Question: i have a question. From image below, wow do i change the status from CREATED, to VERIFIED just by clicking on the VERIFIED BUTTON. I do not want to click on the radio button to edit this. i want to edit the value by using the Verified button. thanks. At the moment, to edit the status, i need to click on radio button and change it. I want to change it just by clicking on the Verified button.

below are my buttons
'''
<input type="submit" name="submit" value="Save" class="btn btn-default" />
<input type="submit" name="submit" value="Verified" class="btn btn-default" />
'''
and below is my controller
'''
public ActionResult Edit(ListOfItems objGetListOfItems)
{
if (objGetListOfItems == null)
{
return new HttpStatusCodeResult(HttpStatusCode.BadRequest);
}
ListOfItems LOIEdit = ARSharedDAL.Find(objGetListOfItems);
if (LOIEdit == null)
{
return HttpNotFound();
}
return View(LOIEdit);
}
'''
This is where it links to stored proc
'''
public static ListOfItems Find(ListOfItems objGetListOfItems)
{ //
SqlDataReader rdrDataAccess = null;
ListOfItems objListOfItems = null;
SqlConnection database = new SqlConnection(MyCOODataConn.MyCOOConnectionString);
database.Open();
SqlCommand databaseCmd = new SqlCommand("SP_APP_SUI_ListOfItemsDetails", database);
databaseCmd.CommandType = CommandType.StoredProcedure;
databaseCmd.Parameters.Add(new SqlParameter("@idShared", objGetListOfItems.idshared));
rdrDataAccess = databaseCmd.ExecuteReader();
objListOfItems = new ListOfItems();
while (rdrDataAccess.Read())
{
objListOfItems = new ListOfItems();
objListOfItems.idshared = GeneralUtil.GetDBInt(rdrDataAccess, "idshared");
objListOfItems.reftab = GeneralUtil.GetDBString(rdrDataAccess, "reftab", "");
objListOfItems.codeShared = GeneralUtil.GetDBString(rdrDataAccess, "code", "");
objListOfItems.abbreviation = GeneralUtil.GetDBString(rdrDataAccess, "abbreviation", "");
objListOfItems.description = GeneralUtil.GetDBString(rdrDataAccess, "description", "");
objListOfItems.remarks = GeneralUtil.GetDBString(rdrDataAccess, "remarks", "");
objListOfItems.effectivedate = GeneralUtil.GetDBString(rdrDataAccess, "effectivedate", "");
objListOfItems.Status = GeneralUtil.GetDBString(rdrDataAccess, "Status", "");
}
return objListOfItems;
}
'''
view code
'''
@using (Html.BeginForm())
{
@Html.AntiForgeryToken()
<div class="widgetbox">
<h4 class="widgettitle">Manage Reference Table</h4>
<div class="widgetcontent">
<div>
@Html.ValidationSummary(true, "", new { @class = "text-danger" })
<table>
<tr>
<td>
@Html.Label("No :", htmlAttributes: new { style = "width: 70px; " })
</td>
<td>
<div class="col-md-10">
@Html.DisplayFor(model => model.idshared, new { htmlAttributes = new { @class = "form-control" } })
</div>
</td>
</tr>
<tr>
<td>
<div class="form-group">
@Html.Label("Ref Tab :", htmlAttributes: new { @class = "control-label col-md-2" })
</div>
</td>
<td>
<div class="col-md-10">
@Html.EditorFor(model => model.reftab, new { htmlAttributes = new { @class = "form-control" } })
@Html.ValidationMessageFor(model => model.reftab, "", new { @class = "text-danger" })
</div>
</td>
</tr>
<tr>
<td>
<div class="form-group">
@Html.Label("Code :", htmlAttributes: new { @class = "control-label col-md-2" })
</div>
</td>
<td>
<div class="col-md-10">
@Html.EditorFor(model => model.codeShared, new { htmlAttributes = new { @class = "form-control" } })
@Html.ValidationMessageFor(model => model.codeShared, "", new { @class = "text-danger" })
</div>
</td>
</tr>
<tr>
<td>
@Html.Label("Abbreviation :", new { style = "padding-right: 10px; " })
</td>
<td>
<div class="col-md-10">
@Html.EditorFor(model => model.abbreviation, new { htmlAttributes = new { @class = "form-control" } })
@Html.ValidationMessageFor(model => model.abbreviation, "", new { @class = "text-danger" })
</div>
</td>
</tr>
</table>
<table style="text-align:left;">
<tr>
<td>
@Html.Label("Description :", new { style = "padding-right: 10px; " })
</td>
<td>
<div class="col-md-10">
@Html.EditorFor(model => model.description, new { style = "width: 150px;" })
@Html.ValidationMessageFor(model => model.description, "", new { @class = "text-danger" })
</div>
</td>
</tr>
</table>
<table>
<tr>
<td>
<div class="form-group">
@Html.Label("Remarks :", htmlAttributes: new { @class = "control-label col-md-2" })
</div>
</td>
<td>
<div class="col-md-10">
@Html.EditorFor(model => model.remarks, new { @class = "form-control" })
@Html.ValidationMessageFor(model => model.remarks, "", new { @class = "text-danger" })
</div>
</td>
</tr>
<tr>
<td>
<div class="form-group">
@Html.Label("Effective Date:", htmlAttributes: new { @class = "control-label col-md-2" })
</div>
</td>
<td>
<div class="col-md-10">
@Html.EditorFor(model => model.effectivedate, new { htmlAttributes = new { @class = "form-control" } })
@Html.ValidationMessageFor(model => model.effectivedate, "", new { @class = "text-danger" })
</div>
</td>
</tr>
<tr>
<td>
<div class="form-group">
@Html.Label("Status:", htmlAttributes: new { @class = "control-label col-md-2" })
</div>
</td>
<td>
<div class="col-md-10">
@Html.RadioButtonFor(x => x.Status, "CREATED", new { }) CREATED
@Html.RadioButtonFor(x => x.Status, "VERIFIED", new { }) VERIFIED
</div>
</td>
</tr>
</table>
<br />
<div class="col-md-offset-2 col-md-10">
<input type="submit" name="submit" value="Save" class="btn btn-default" />
<input type="submit" name="submit" value="Verified" class="btn btn-default" />
</div>
</div>
</div>
</div>
}
<div>
@Html.ActionLink("Back to List", "Index")
</div>
'''
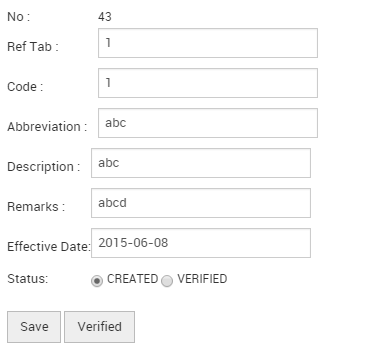
Answer: Write a success handler for your post call and put this in your success handler
'''
$("input[value='verified']").prop("checked", true);
'''
<URL> is a simple fiddle. Unlike this fiddle you might want to put that code in success handler of verification call to ensure the data is actually verified from db.
Also if you don't want to allow users to select the radio buttons, you might want to keep them disabled.
---
Just a suggestion. From User experience point of view, It would look better if
1. You give a checkbox to show whether the data is verified (Verified : [check])
2. Show some green colored label that says verified, which appears after the data is verified.